Question: I'm trying to define a background drawable in XML that will make the background have a 1dp grey border on the left. The XML I'm using is:
'''
<?xml version="1.0" encoding="UTF-8"?>
<shape xmlns:android="http://schemas.android.com/apk/res/android">
<solid android:color="#00FFFFFF" />
<stroke android:width="1dp" android:color="#CCCCCC" />
<padding android:left="1dp" android:top="0dp" android:right="0dp" android:bottom="0dp" />
</shape>
'''
In the screenshot below you can see that it's actually putting a 1dp border around the entire view (the "Recent Lessons" area):

Can someone explain to me what I've done wrong here?
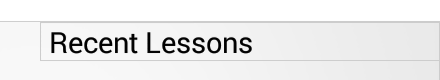
Answer: I think that you may have confused padding and stroke. The 1dp stroke you are adding is the border you see around the shape - not the padding. Try following <URL>. Basically, it boils down to multiple 'drawables' as one.